Interaction volume radius: 5 \u00c5
Interaction volume height: 30 \u00c5
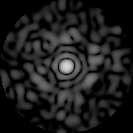
Disorder parameter: 0.82